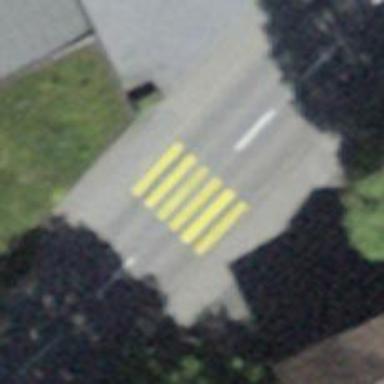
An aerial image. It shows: Uncontrolled crossing on the road.